Question: I created a 'CombinedDomain'/'TimeSeries' chart, but the plots don't have the same size. The ones on the top of the 'Panel' are smaller than the one below, as the screenshot shows:

Is there any way to set the size of the plots? I want all the plots to be equal in size, no matter if there's 2 plots or 200.
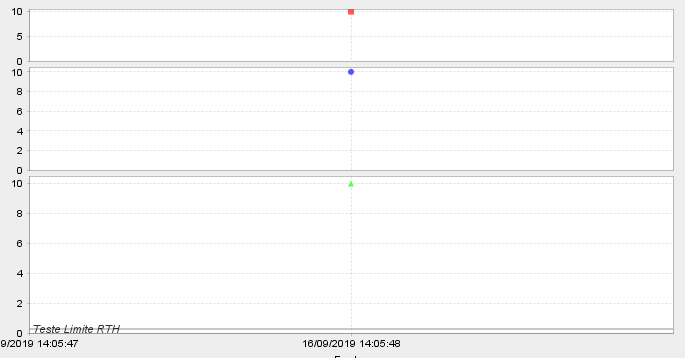
Answer: As shown <URL> a subplot.
> The weight determines how much space is allocated to the subplot relative to all the other subplots.
To get equal size, either use the default:
'''
plot.add(subplotTop);
plot.add(subplotBottom);
'''
or specify equal sizes:
'''
plot.add(subplotTop, 1);
plot.add(subplotBottom, 1);
'''
<URL>